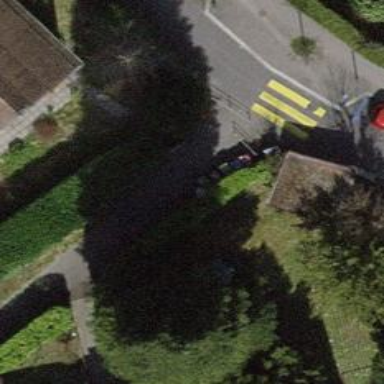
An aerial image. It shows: Bollard.